Interaction volume radius: 10 \u00c5
Interaction volume height: 20 \u00c5
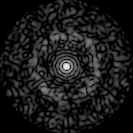
Disorder parameter: 0.8212